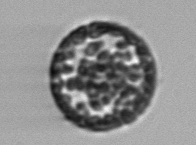
Label: Coscinodiscus